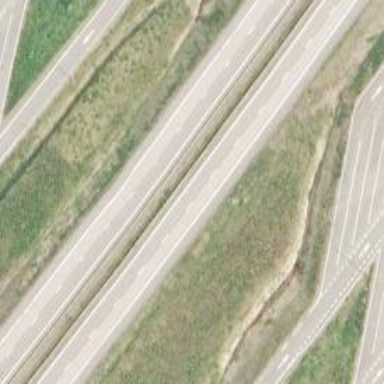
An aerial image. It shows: Asphalt motorway.